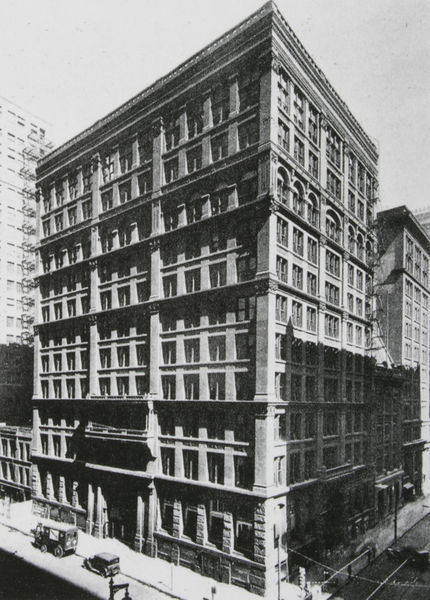
Titel: Außenansicht
Künstler: William Le Baron Jenney
Standort: Chicago (Illinois)
Institution: Home Insurance Building
Schlagwörter: himmel, schatten, weiß, wolken, menschen, stadt, fenster, grau, laterne, licht, pfeiler, profil, schwarz, strasse, säule, säulen, tür, dach, gebäude, haus, wolke, architektur, mensch, häuser, flach, sonne, wege, ecke, fassade, fassaden, geschäft, pflaster, modern, mauer, amerika, pilaster, auto, wagen, hoch, tor, foto, fotografie, photographie, straßen, eingang, eckhaus, wohnhaus, blenden, bürgersteig, gehsteig, kabel, kreuzung, schwarz weiss, gehweg, reihe, wägen, photo, portal, rustika, sims, gesims, quader, etagen, geschosse, achsen, usa, wien, büro, tur, block, vorlagen, stockwerke, autos, fesnter, zwanziger, kranzgesims, flachdach, bürogebäude, rustizierung, superposition, ordnung, gesimse, zehn, bürohaus, dreissiger, hochhaus, architekturfotografie, großstadt, avenue, mehrstöckig, leitung, new york, lieferwagen, straßenecke, skyscraper, gurtgesims, lkw, lastwagen, chicago, adolf loos, aotmobil, atomobile, behrens, chicago school, city, courtain wall, gesmims, hausblock, home insurance building, jenney, loop area, loos, macy, rahmenbauweise, strraße, sullivan, hochaus, 19. jahrhundert, 20. jahrhundert, 20, 20 jh., fassafd, 20jh, zehnstöckig